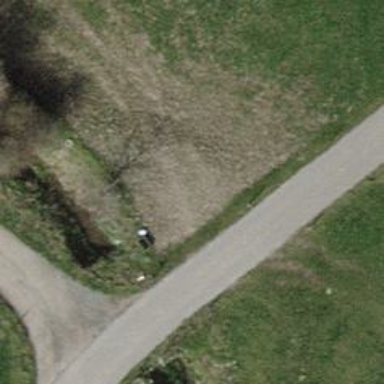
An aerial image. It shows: Culvert tunnel.